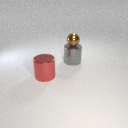
large gray metal cylinder below small brown metal sphere